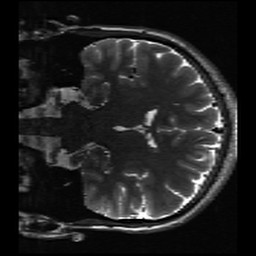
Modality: inplaneT2
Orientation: coronal